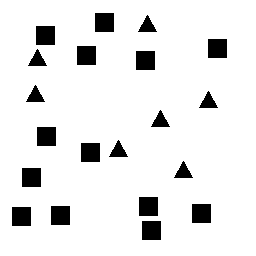
Squares: 13
Triangles: 7
Stars: 0
Total shapes: 20